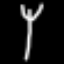
Label: fork